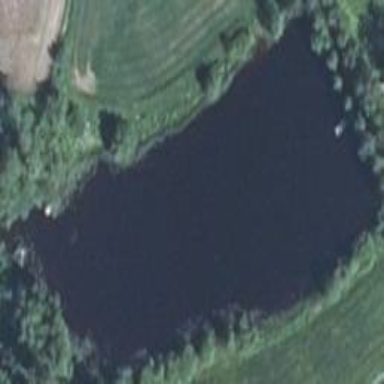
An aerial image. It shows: Pond with natural water.